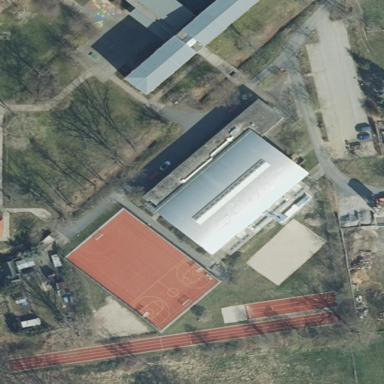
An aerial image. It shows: Sports centre in the leisure land.